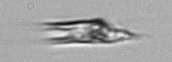
Label: Chrysochromulina_lanceolata